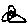
Label: hexagon